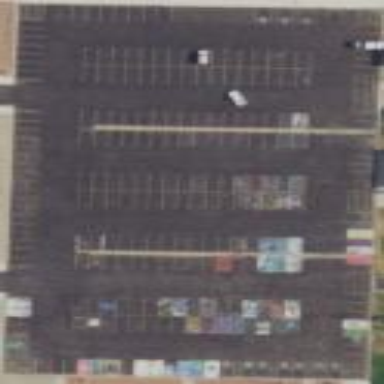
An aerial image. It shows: Parking area with surface.